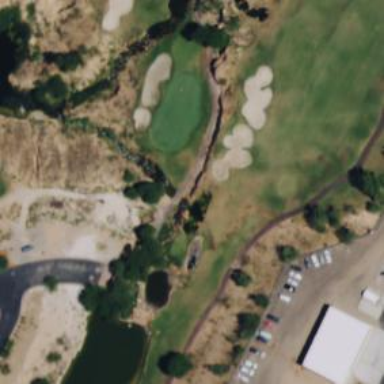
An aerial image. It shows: Service road that includes bridge over golf cart path.